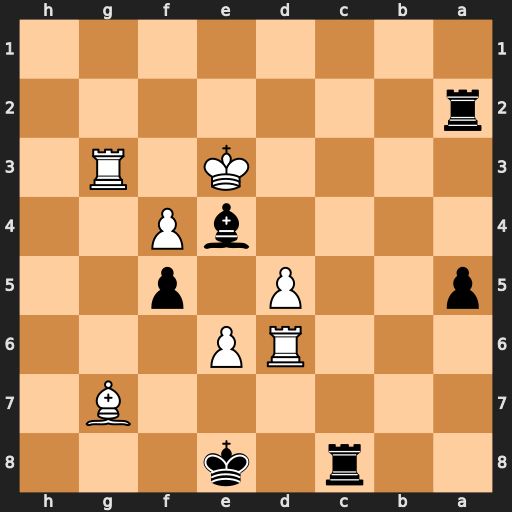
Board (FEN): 2r1k3/6B1/3RP3/p2P1p2/4bP2/4K1R1/r7/8
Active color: b
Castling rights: -
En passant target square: -
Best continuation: Ra3+ Kd4 Rxg3